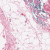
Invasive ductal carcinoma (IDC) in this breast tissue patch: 0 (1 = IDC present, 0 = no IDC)